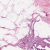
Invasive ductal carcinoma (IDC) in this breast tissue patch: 0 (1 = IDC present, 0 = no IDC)